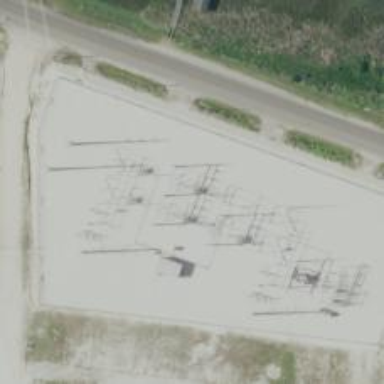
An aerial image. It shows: Switch for power supply.